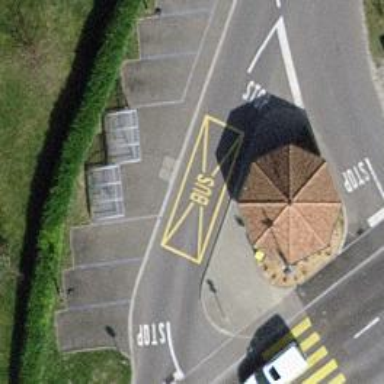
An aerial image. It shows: Platform for public transport on the road.